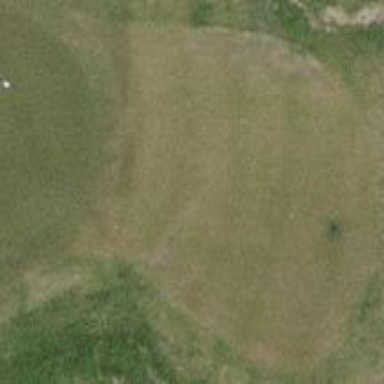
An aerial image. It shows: Grassy area designated as golf fairway.